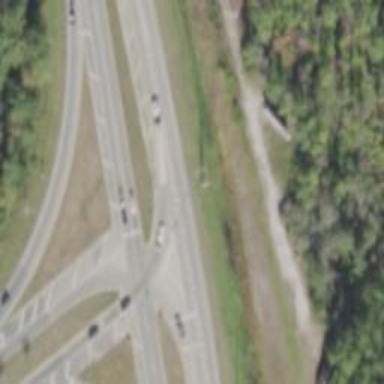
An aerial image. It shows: Asphalt trunk link road.